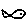
Label: fish